Interaction volume radius: 5 \u00c5
Interaction volume height: 20 \u00c5
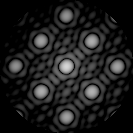
Disorder parameter: 0.02367